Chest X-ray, PA view. Patient: 63 years old, sex F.
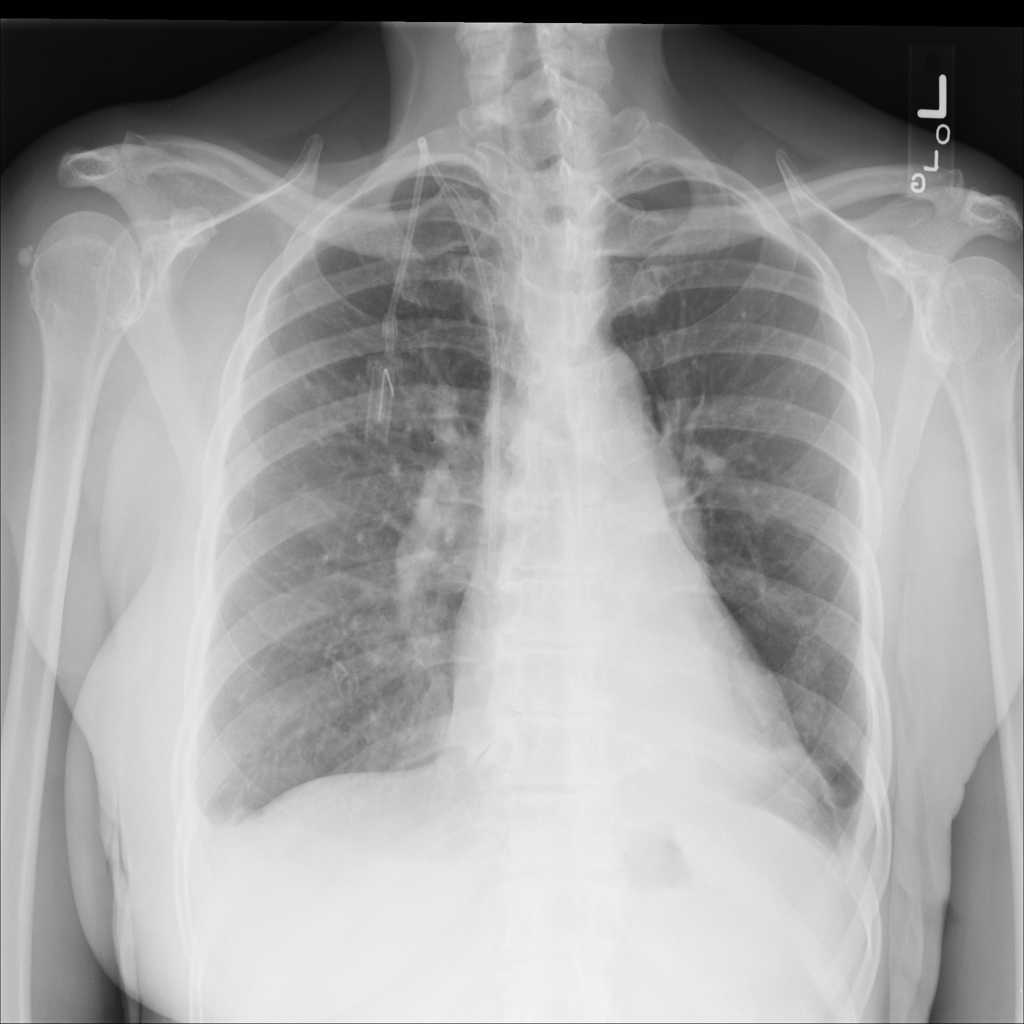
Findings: Atelectasis, Effusion